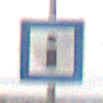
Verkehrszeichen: Informationsstelle
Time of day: Midday
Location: Outdoor (Nature)
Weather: Overcast
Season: NotSpecified
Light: Natural